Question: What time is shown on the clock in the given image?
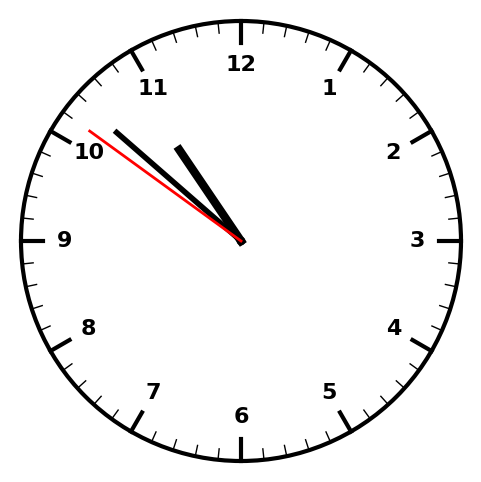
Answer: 10:51:51